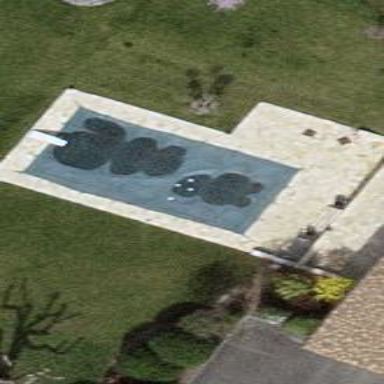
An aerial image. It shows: Swimming pool located in leisure land.